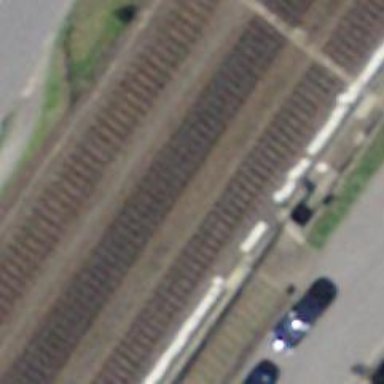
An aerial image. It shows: Single railway track with electrified contact line.